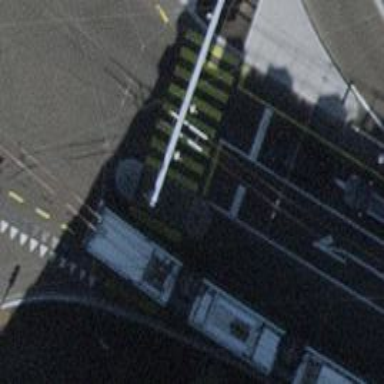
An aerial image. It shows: Zebra crossing with traffic signals.